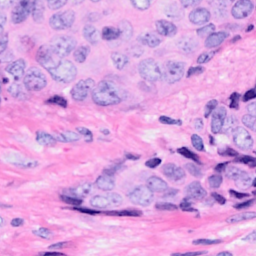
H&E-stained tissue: Breast